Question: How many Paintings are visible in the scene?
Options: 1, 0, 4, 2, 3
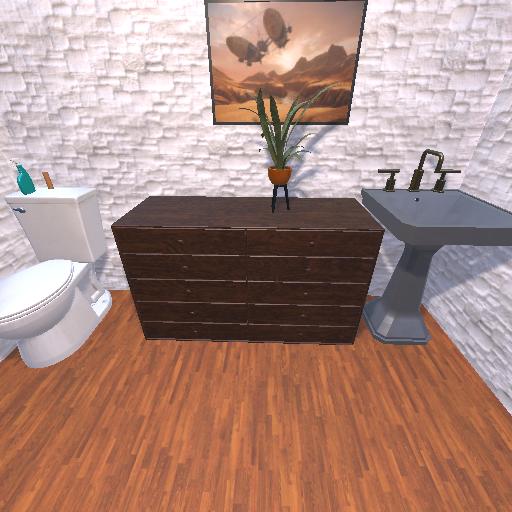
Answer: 1